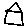
Label: house